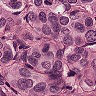
Metastatic tissue present: yes